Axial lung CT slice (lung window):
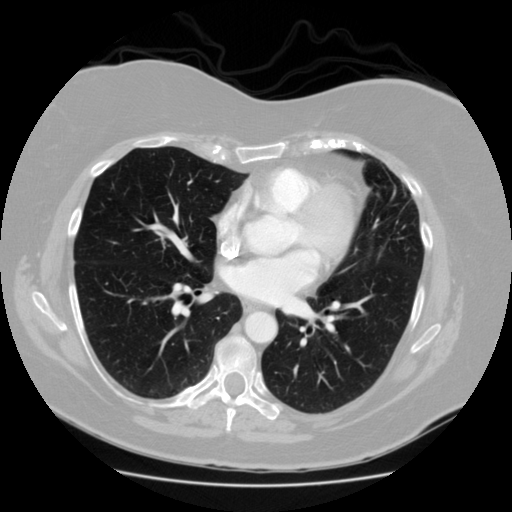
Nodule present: no